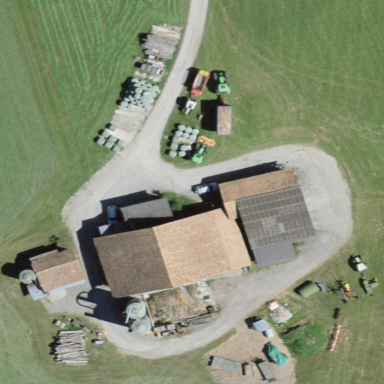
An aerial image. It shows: Farmyard area.